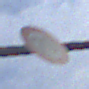
Verkehrszeichen: Geschwindigkeit70
Umgebung: Outdoor, Nature
Tageszeit: MorningAfternoon
Wetter: PartlyCloudy
Licht: Natural
Jahreszeit: NotSpecified
Kontrast: MediumContrast